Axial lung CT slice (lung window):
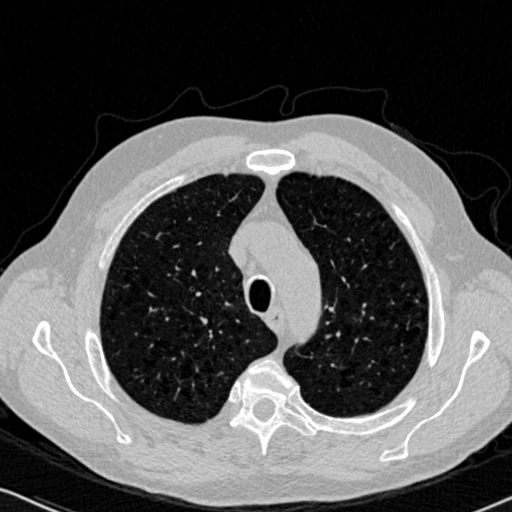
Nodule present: no